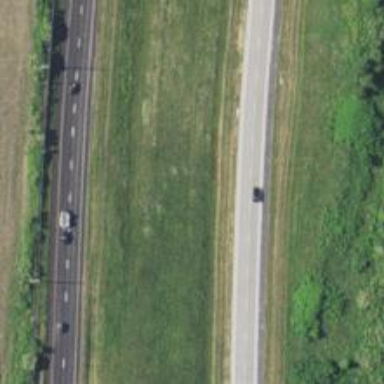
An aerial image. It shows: Trunk highway with expressway features.